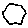
Label: hexagon